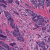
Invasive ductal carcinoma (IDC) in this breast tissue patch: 0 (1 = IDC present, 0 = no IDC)